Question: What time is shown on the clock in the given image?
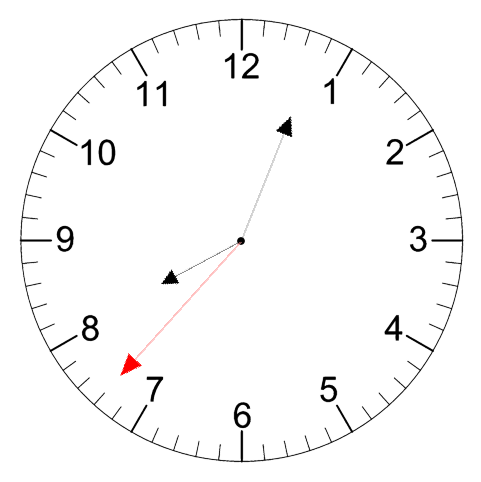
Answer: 08:03:37